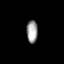
Tissue: lung
Cell type: Endothelial cells
Senescence score: 0.5728
Nuclear area (px): 244
Mean DAPI intensity: 157.176